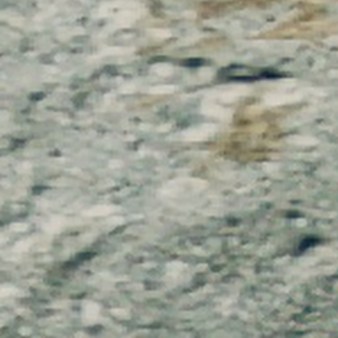
Label: other